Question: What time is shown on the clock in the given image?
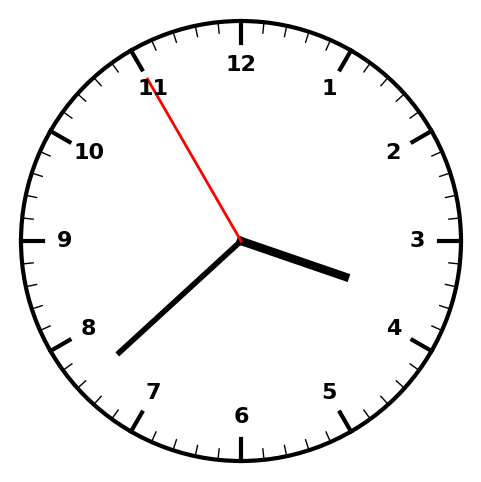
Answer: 03:37:55